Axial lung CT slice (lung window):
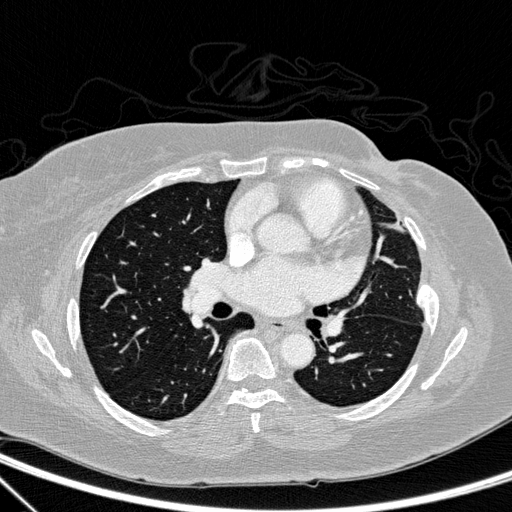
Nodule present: no